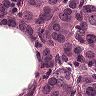
Metastatic tissue present: yes